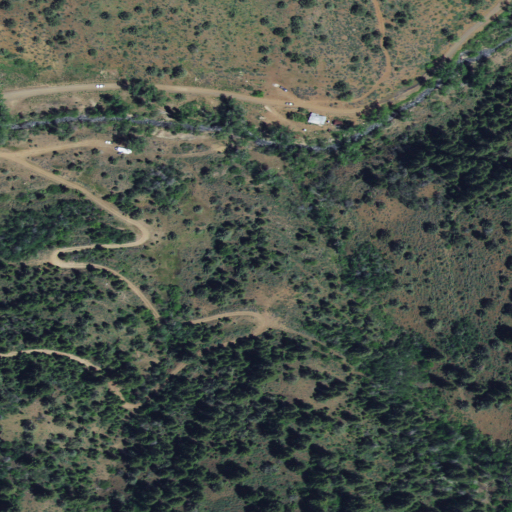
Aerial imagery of valley in Idaho named China Gulch containing evergreen forest, shrub, and open development